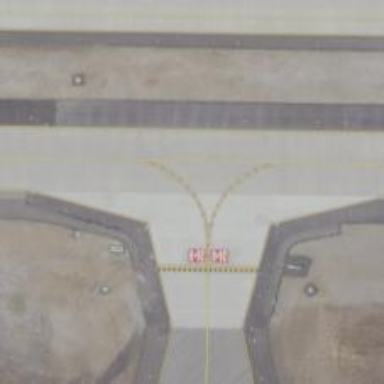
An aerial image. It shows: View of taxiway at the airport.